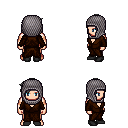
a pixel art fantasy rpg character, male body template, human, light skin, brown robe, magenta pants, gray pixie cut hairstyle, chain hood, black shoes, four views (front, back, left, right), 2x2 character sprite sheet, small pixel art, hard edges, no anti-aliasing